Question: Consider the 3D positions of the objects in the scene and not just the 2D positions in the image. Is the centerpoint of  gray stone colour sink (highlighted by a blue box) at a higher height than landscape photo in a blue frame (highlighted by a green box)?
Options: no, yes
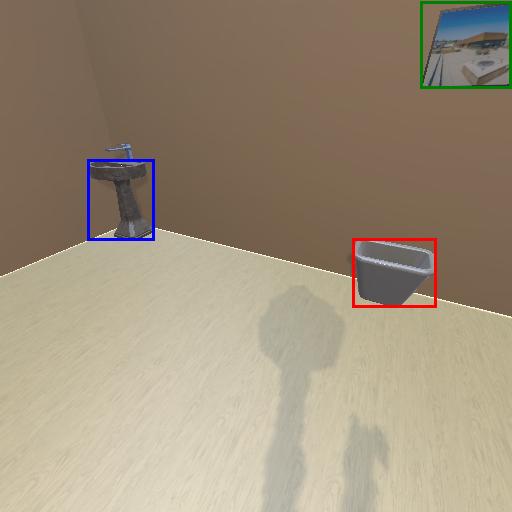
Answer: no